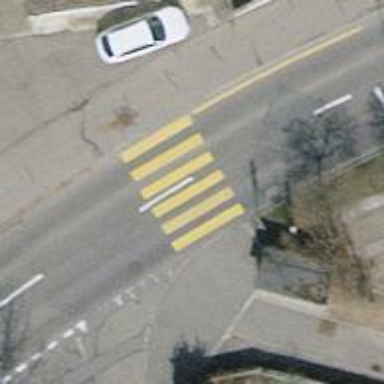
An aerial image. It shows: Zebra crossing on the road.